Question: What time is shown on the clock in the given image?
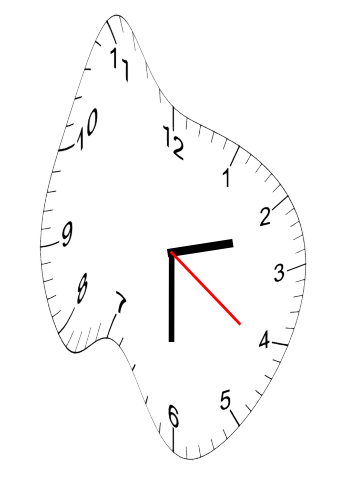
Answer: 02:30:21